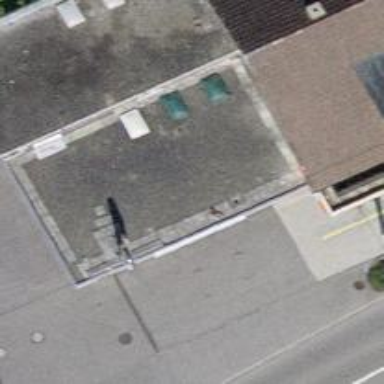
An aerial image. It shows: Car repair shop.